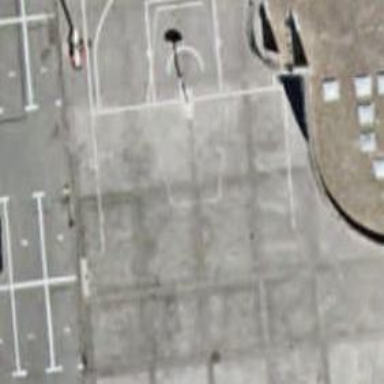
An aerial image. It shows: Basketball court located in leisure land pitch.